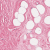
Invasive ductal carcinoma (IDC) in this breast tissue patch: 0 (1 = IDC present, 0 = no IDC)